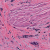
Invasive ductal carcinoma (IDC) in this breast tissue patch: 1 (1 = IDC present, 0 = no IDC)